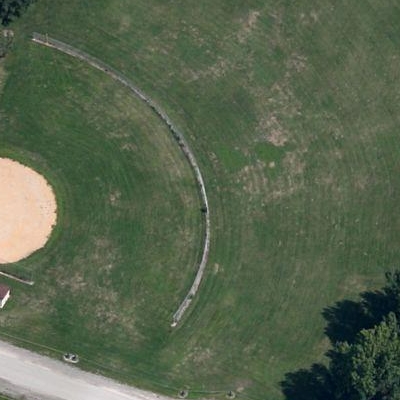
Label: Grass